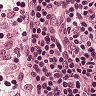
Metastatic tissue present: no